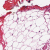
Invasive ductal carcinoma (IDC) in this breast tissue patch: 0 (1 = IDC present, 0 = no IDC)